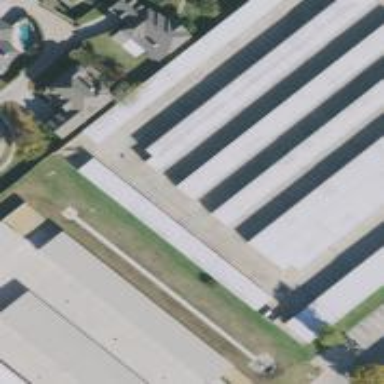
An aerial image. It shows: Warehouse.